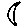
Label: moon